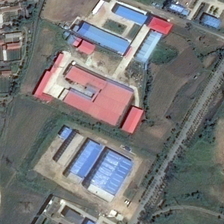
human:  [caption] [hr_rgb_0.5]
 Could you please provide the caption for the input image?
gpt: the red and blue roof factory on the grassy ground is located between a road and a residential area .

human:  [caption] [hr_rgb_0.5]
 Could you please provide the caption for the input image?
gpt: the red workshop is between two groups of blue workshops .

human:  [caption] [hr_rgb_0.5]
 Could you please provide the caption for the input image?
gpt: several workshops with blue roofs and red roofs sit among farmland next to straight roads .

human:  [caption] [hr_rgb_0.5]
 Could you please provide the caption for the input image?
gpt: the red and blue roof factory on the grassy ground is located between a road and a residential area .

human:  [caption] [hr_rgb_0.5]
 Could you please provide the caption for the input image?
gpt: several red and blue industrial buildings are near a urban area and some green plants .